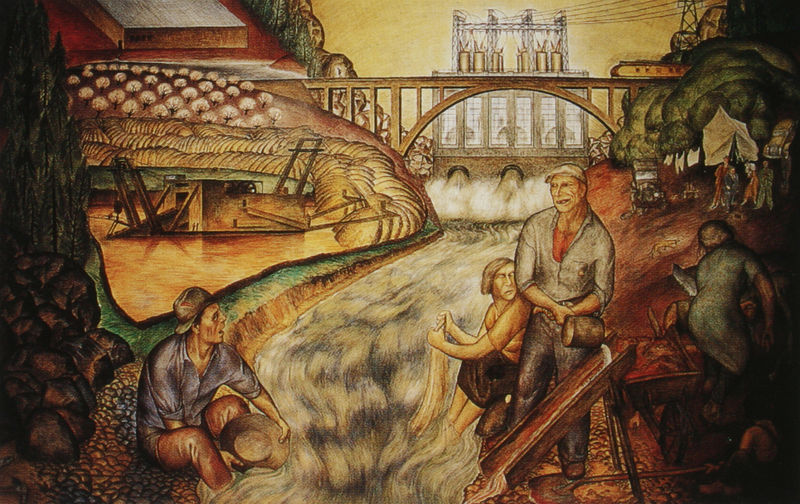
Titel: California Industrial Scenes (detail)
Künstler: John Langley Howard
Standort: San Francisco (California)
Institution: Coit Tower
Schlagwörter: berg, blau, wasser, fluss, frauen, menschen, braun, männer, haus, bach, feld, brücke, gold, realismus, arbeit, schiff, wellen, amerika, fabrik, karre, strom, kran, konstruktion, plantage, baumwolle, schaufel, zelte, rufen, pfanne, schöpfen, krahn, sieb, elektrizität, diego rivera, rivera, staumauer, goldgräber, arbeitslast, goldrausch, goldsieb, goldsieben, goldsucher, goldwäscher, klodike, turninen